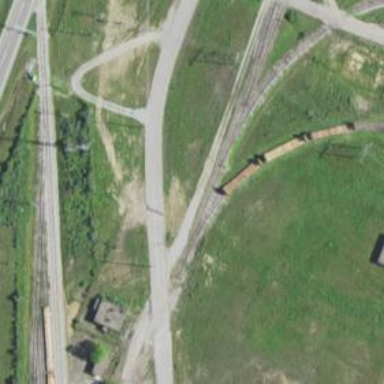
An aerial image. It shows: Abandoned railway.